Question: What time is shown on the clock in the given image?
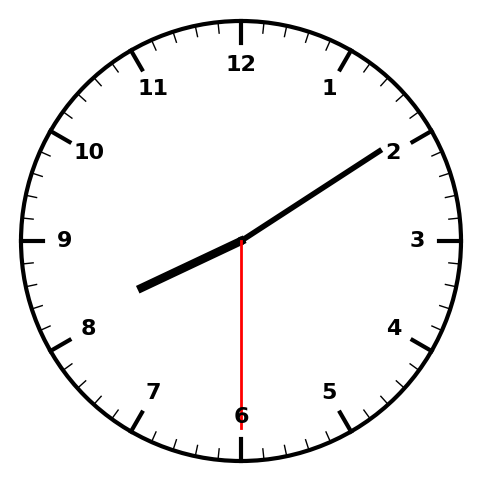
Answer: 08:09:30